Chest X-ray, AP view. Patient: 57 years old, sex M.
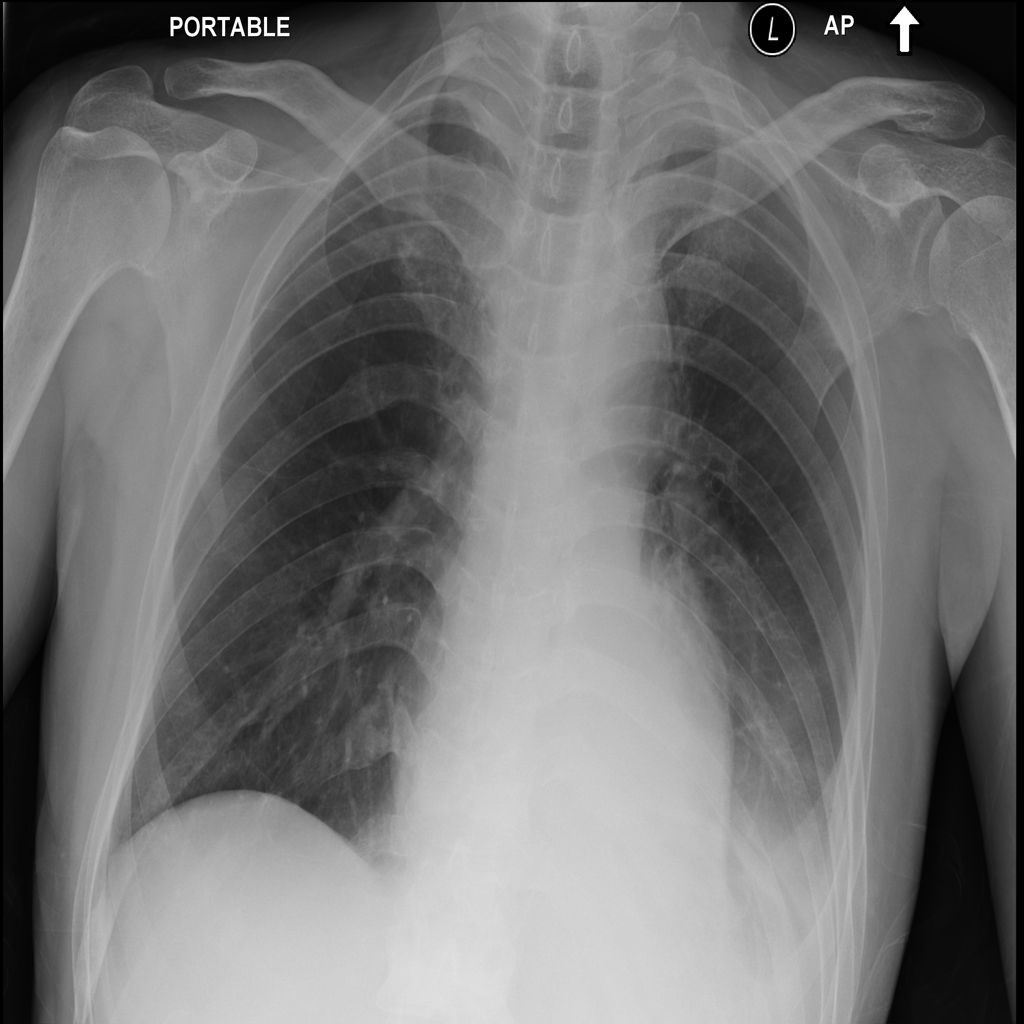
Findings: Effusion